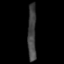
Tissue: prostate
Cell type: T cells
Senescence score: 0.1745
Nuclear area (px): 474
Mean DAPI intensity: 64.785